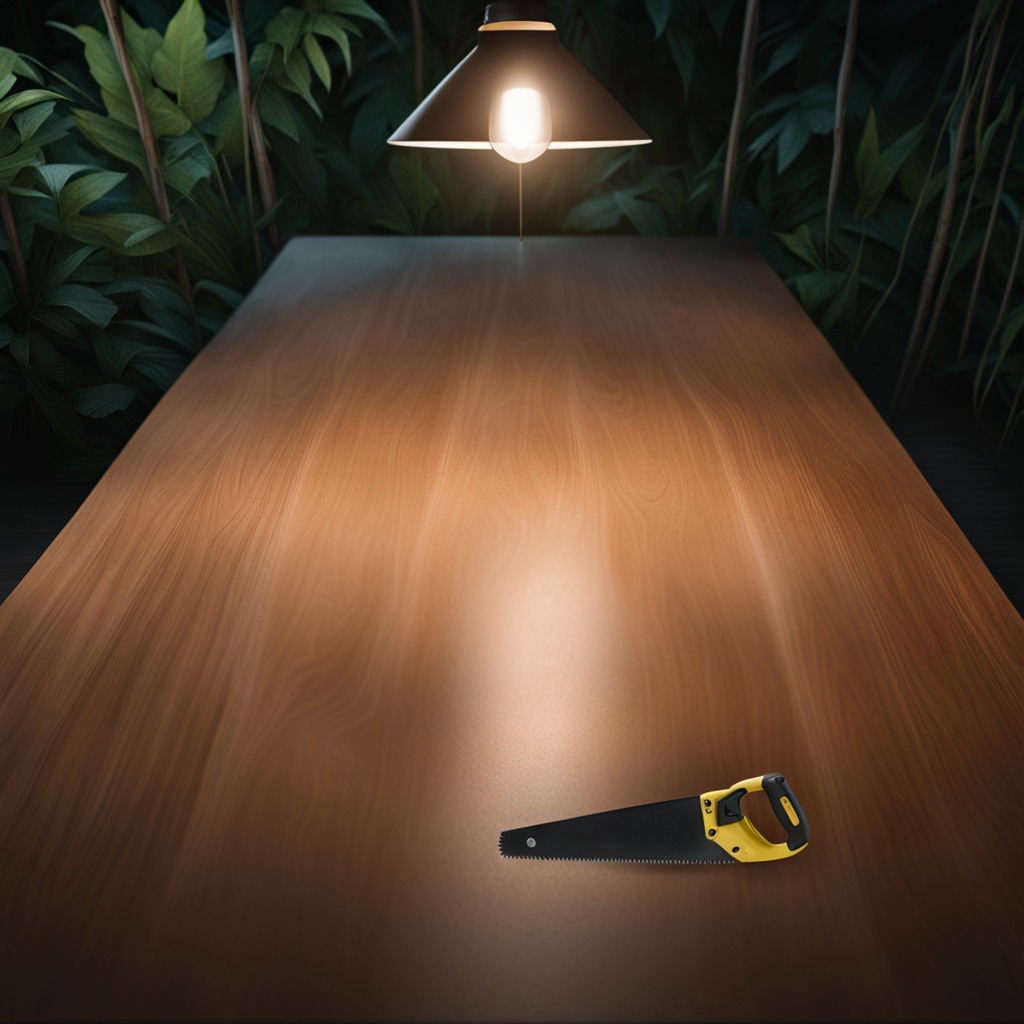
A metal saw is lying on a wooden table inside a jungle field workshop tent at night dim ambient light soft shadows worn but